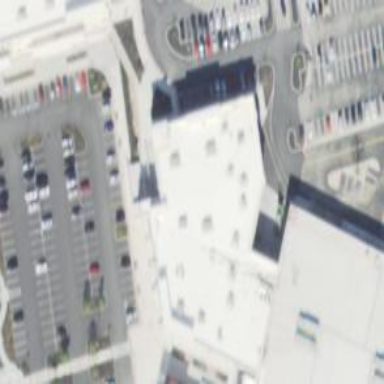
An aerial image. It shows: Fitness centre on leisure land.